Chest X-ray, PA view. Patient: 48 years old, sex M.
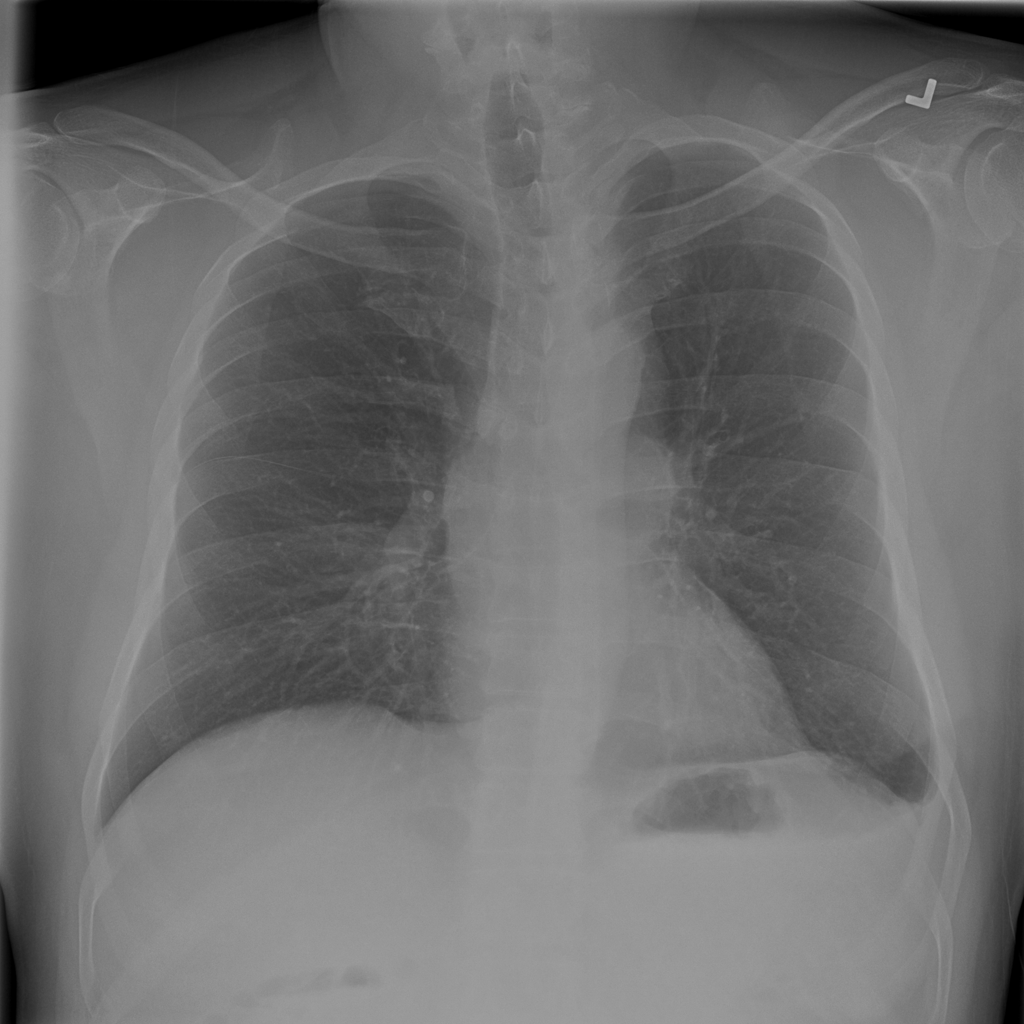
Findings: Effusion